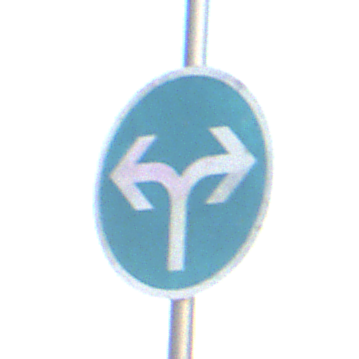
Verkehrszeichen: VorgeschriebeneFahrtrichtungRechtsOderLinks
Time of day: SunriseSunset
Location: Outdoor (Nature)
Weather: Clear
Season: Winter
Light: Natural